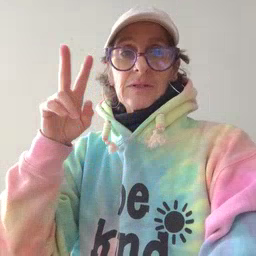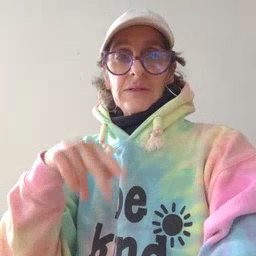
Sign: read